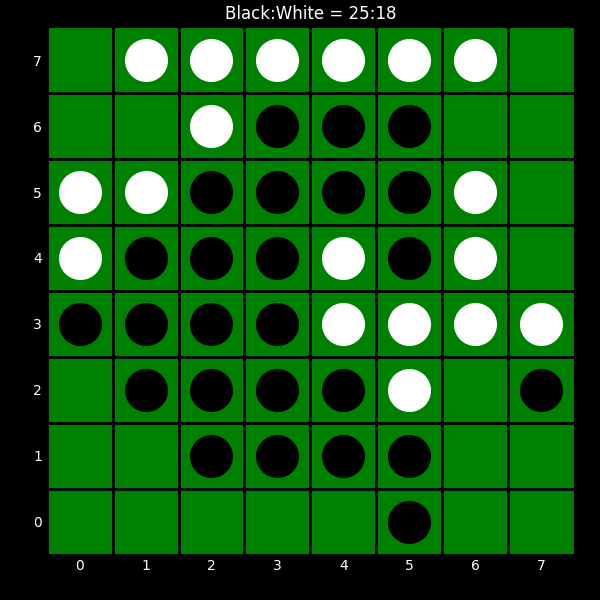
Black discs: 25
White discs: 18